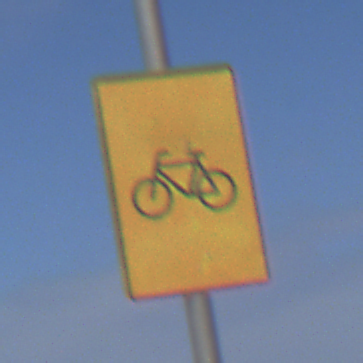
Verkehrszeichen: RadverkehrOhnePfeilsymbol
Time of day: Midday
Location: Outdoor (Nature)
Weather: PartlyCloudy
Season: NotSpecified
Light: Natural